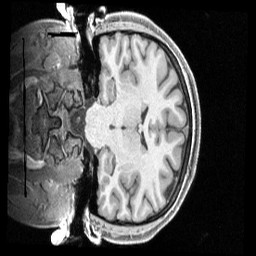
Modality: T1w
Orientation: coronal
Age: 23
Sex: female
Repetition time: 2.4 s
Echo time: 0.00222 s